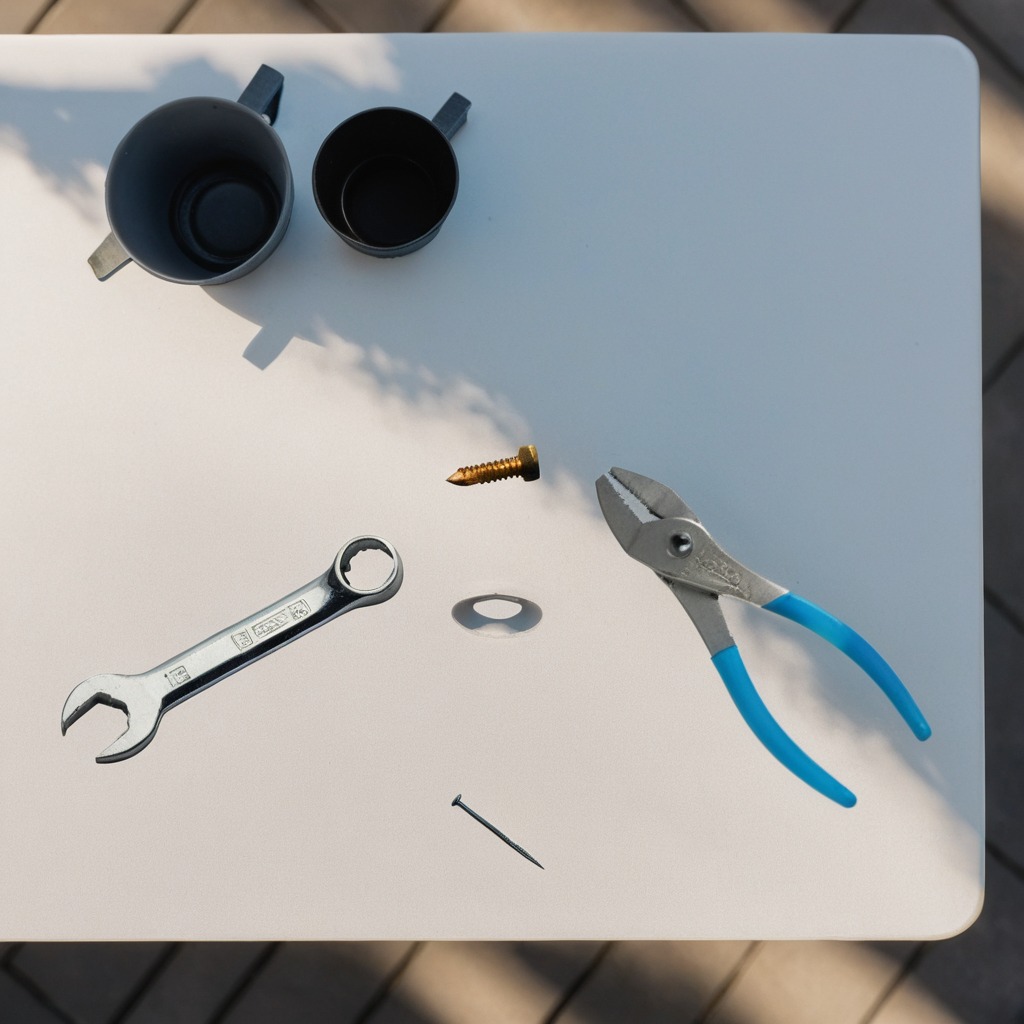
A flat metal washer, a metal machine screw, an iron nail, pliers, and a wrench are lying on the utility table.